Question: on 'FbuildingSettings.vb' - Form
'''
Public camButtonDtable As DataTable
'''
Then I used it in 'Fbuilding.vb' - Form
'''
Dim names = From row In FbuildingSettings.camButtonDtable.AsEnumerable() Select row.Field(Of String)("Building") Distinct
For Each word In names
ComboBox1.Items.Add(word)
Next
'''
Pretty much do what I want, . So I used that code in 'FbuildingSettings.vb'
'''
Dim names = From row In camButtonDtable.AsEnumerable() Select row.Field(Of String)("Building") Distinct
For Each word In names
comboBuilding.Items.Add(word)
Next
'''
I get the error:

Tried this : 'Public camButtonDtable As New DataTable' - it did compiled, but the comboBox does not display a thing.
What am I doing wrong?
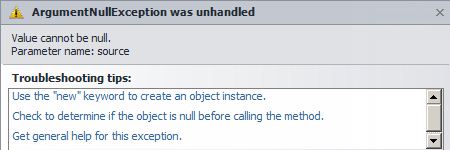
Answer: Finally found the solution :
'''
FbuildingSettings.camButtonDtable = databaseFunctions.GetDataTable(queryBtn) 'to iniatialize data on cambtndtable
'''
This should be something like this :
'''
Dim queryBtn As String = "SELECT * FROM tblCameraButtons"
FbuildingSettings.camButtonDtable = <DataTable>.Fill(queryBtn)
'''